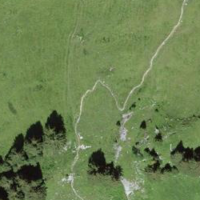
EUNIS habitat code: 23
Species observed at this site:
Campanula barbata
Phyteuma orbiculare